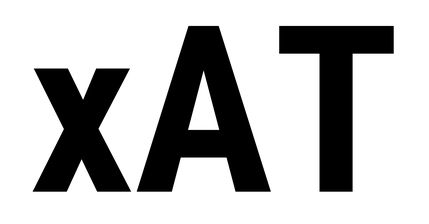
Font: Roboto_Condensed_Bold